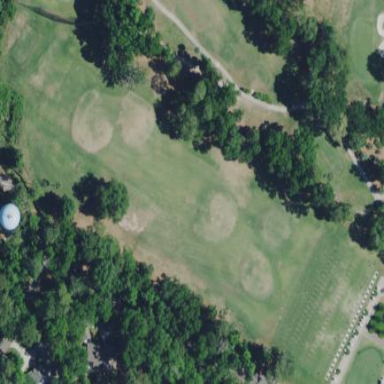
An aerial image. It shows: Driving range for golf practice.